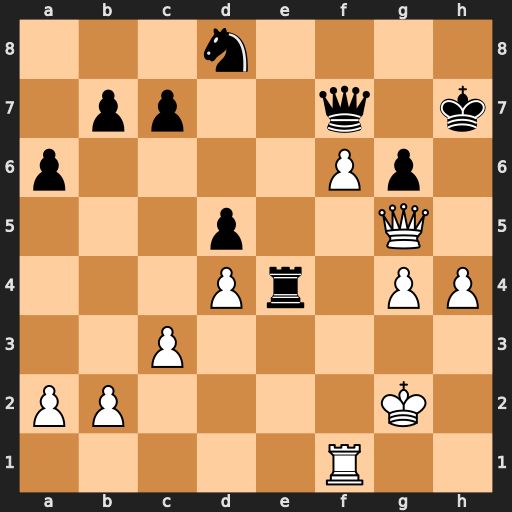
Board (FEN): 3n4/1pp2q1k/p4Pp1/3p2Q1/3Pr1PP/2P5/PP4K1/5R2
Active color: w
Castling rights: -
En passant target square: -
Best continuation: h5 gxh5 Rh1 Ne6 Rxh5+ Qxh5 Qxh5+